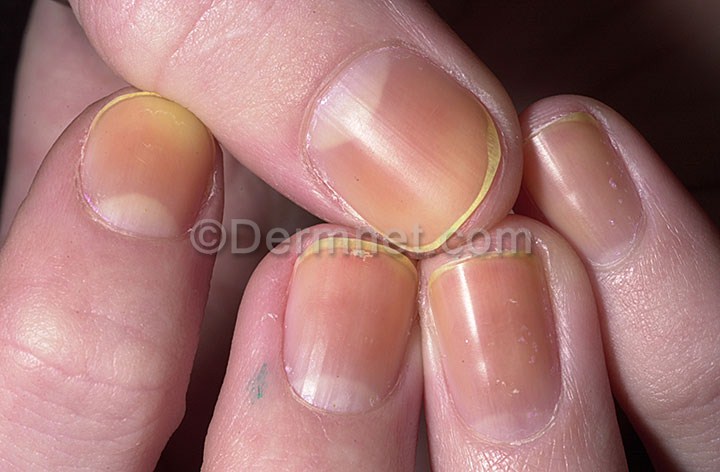
Disease: Nail Fungus and other Nail Disease